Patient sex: M
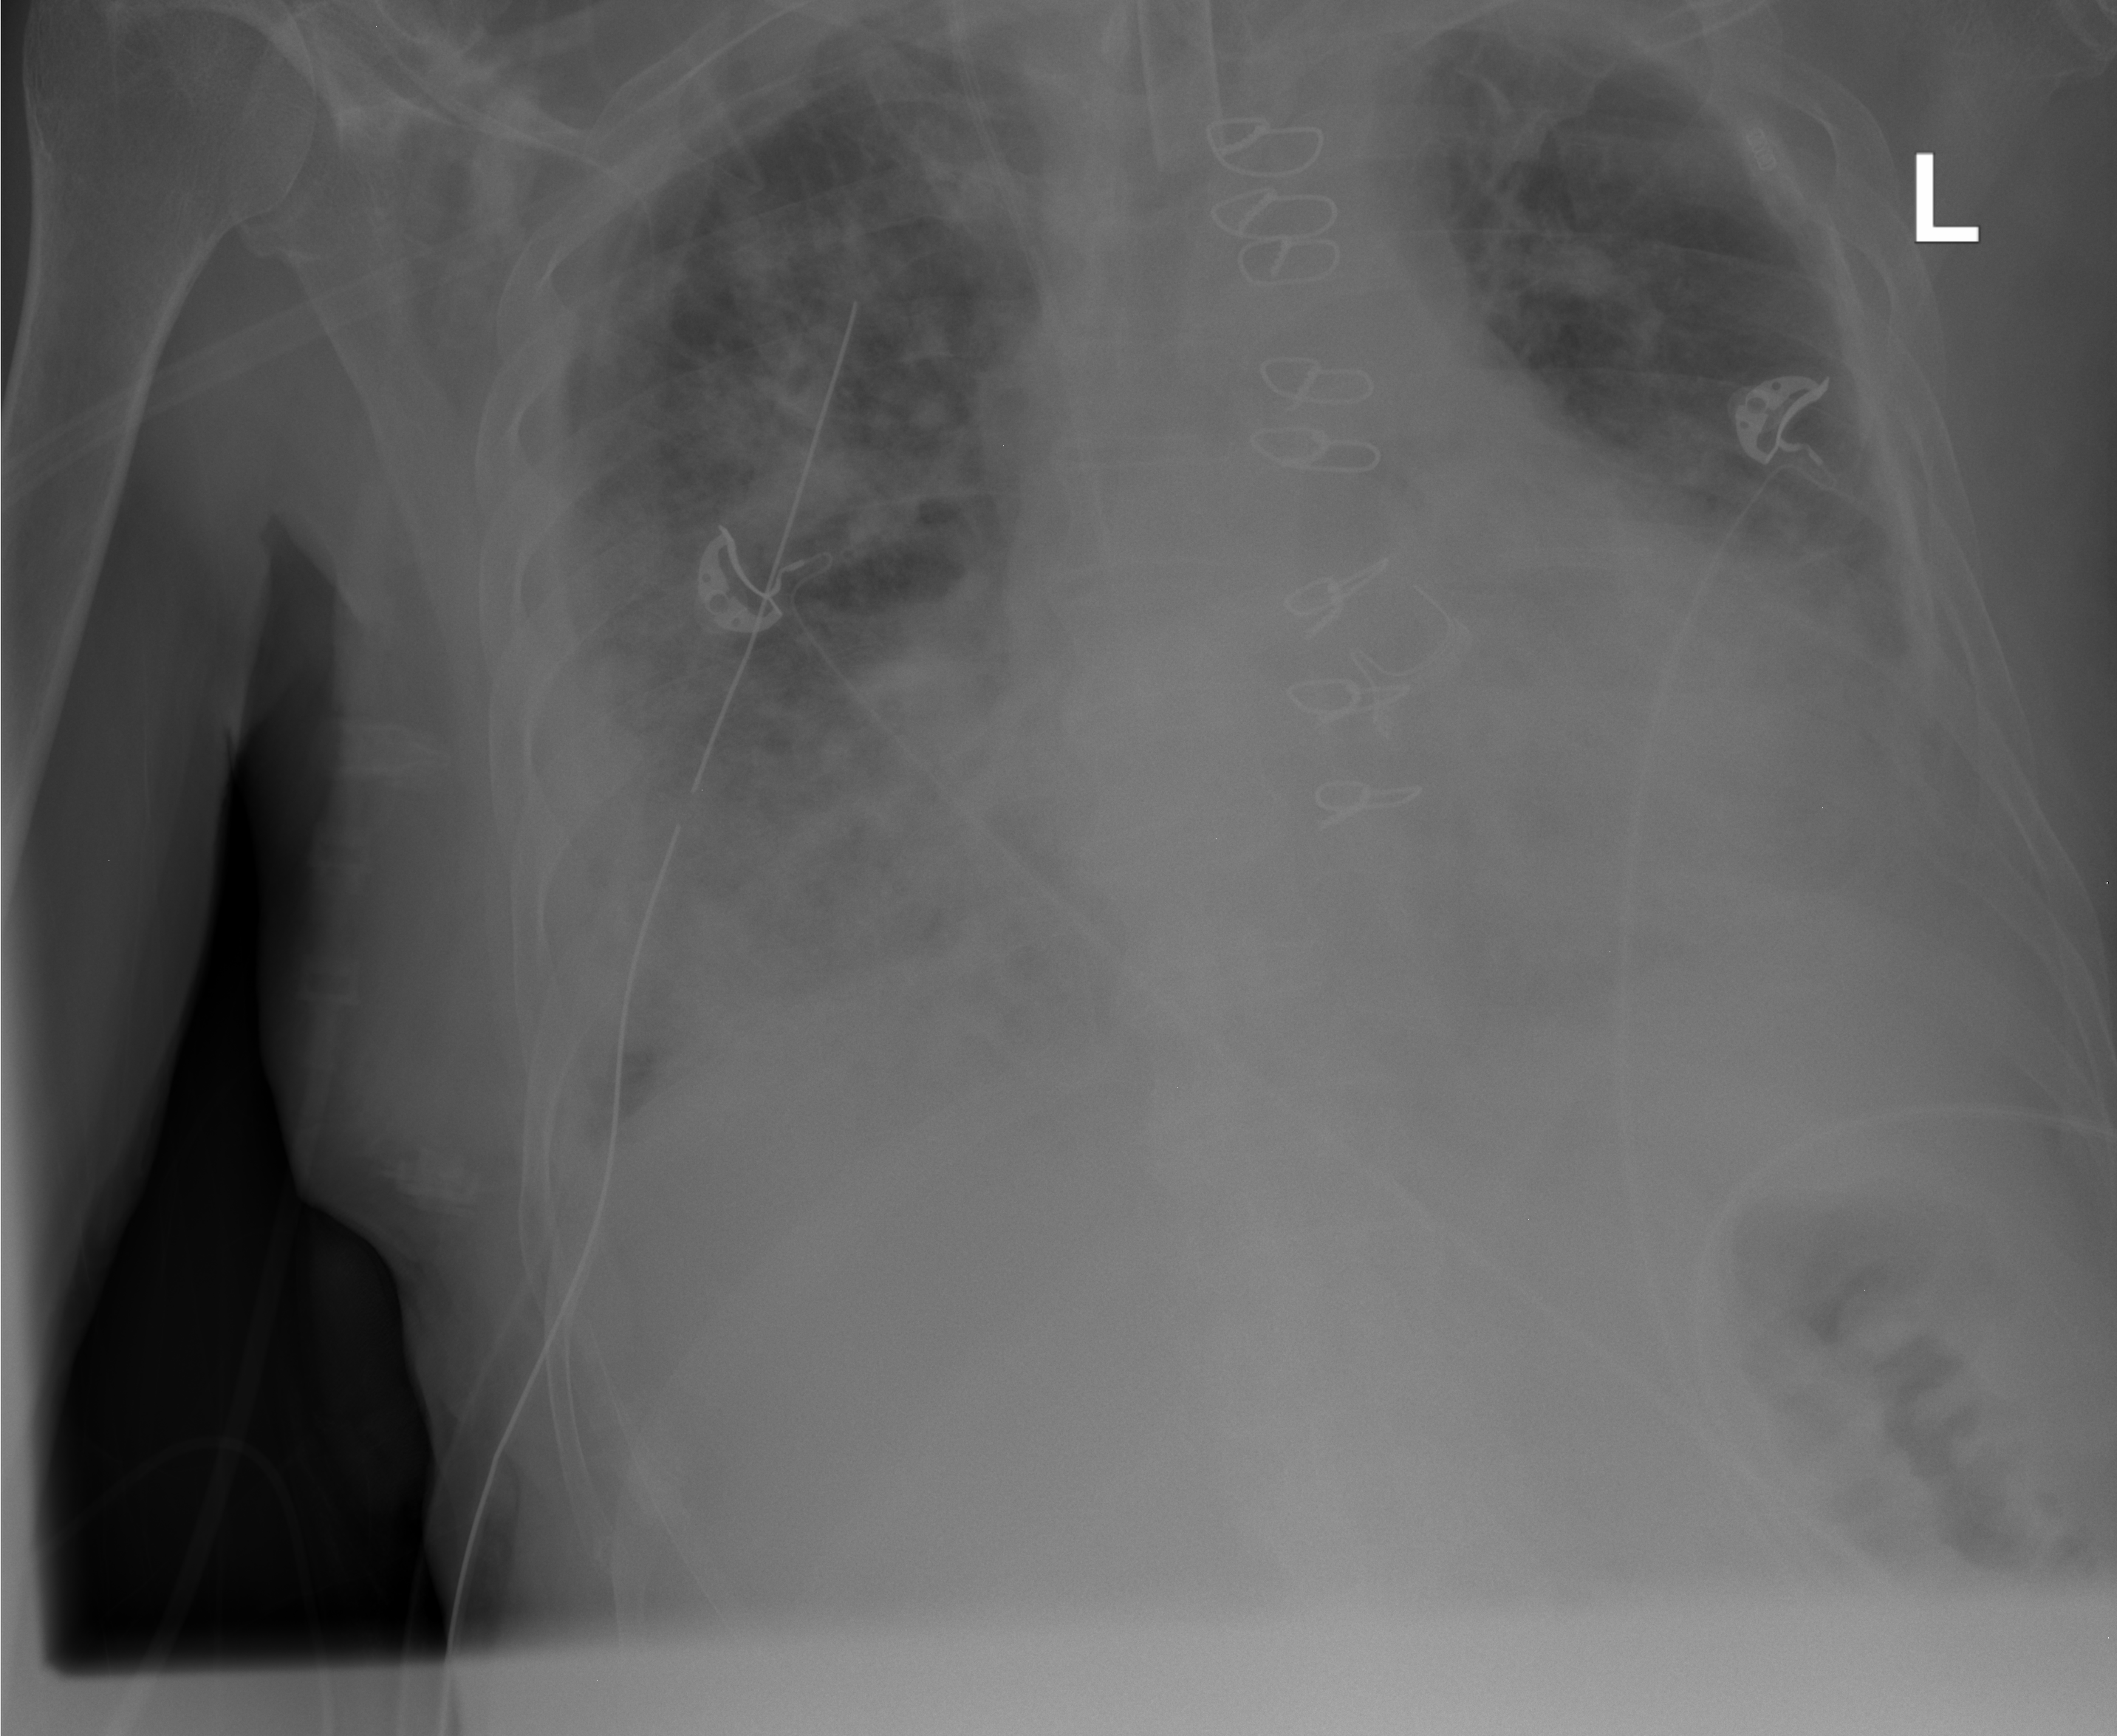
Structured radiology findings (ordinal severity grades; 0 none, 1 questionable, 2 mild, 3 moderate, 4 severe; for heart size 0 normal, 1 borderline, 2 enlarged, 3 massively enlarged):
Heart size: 2
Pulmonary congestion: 0
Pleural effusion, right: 2
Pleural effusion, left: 2
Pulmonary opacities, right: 3
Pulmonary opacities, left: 2
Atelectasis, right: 3
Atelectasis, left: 3